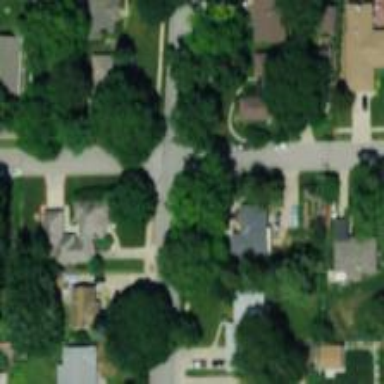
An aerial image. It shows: Asphalt road in residential area.